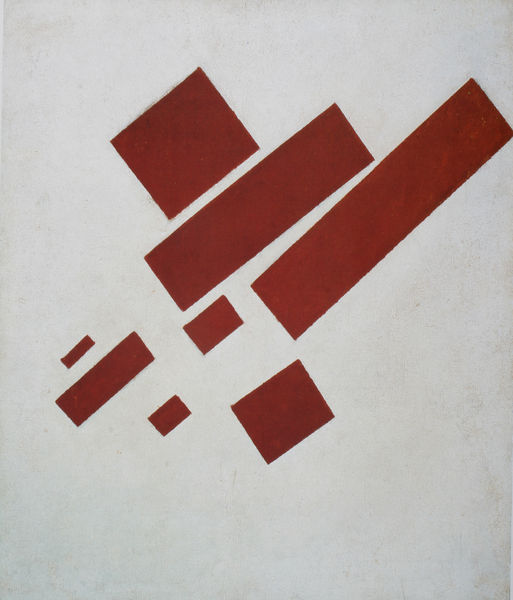
Titel: Suprematistisches Gemälde. Acht rote Rechtecke
Künstler: Kasimir Malewitsch
Standort: Amsterdam
Institution: Stedelijk Museum
Schlagwörter: gemälde, weiß, komposition, bewegung, grau, orange, schwarz, zeichnung, rot, malerei, mensch, stein, steine, bild, öl, schräg, papier, moderne, abstrakt, flächen, modern, farbe, formen, klein, streifen, balken, striche, abstrahiert, rechtecke, eckig, rechteck, parallel, form, groß, kasten, quadrate, diagonal, geometrisch, ziegelsteine, fall, rechteckig, steigung, richtung, roz, geistig, schief, rostrot, geometrie, quadrat, viereck, vierecke, unregelmässig, acht, kleiner, anordnung, quadratisch, backsteine, abstand, gemetrisch, monoton, system, fallend, malewitsch, suprematismus, ungerade, größer, rot auf grau, rot auf weiß, größen, 8, rote rechtecke, nrot, unparallel, rote rechtecke diagonal, differente rechtecke